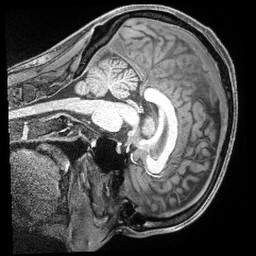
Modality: T1w
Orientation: sagittal
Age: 46
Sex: male
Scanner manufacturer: siemens
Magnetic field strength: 3 T
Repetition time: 2.4 s
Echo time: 0.00202 s